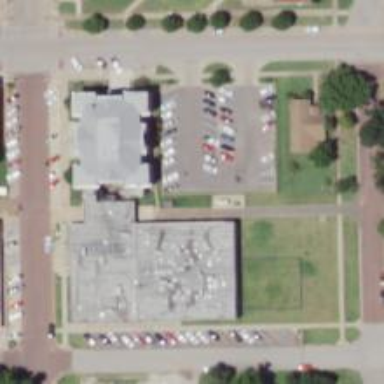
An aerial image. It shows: Police building.